Question: Is there any formula to calculate a half vector from a given eye/camera vector and surface normal/position of an object.
This is the best example I can show of what I mean:

My end goal is to calculate the correct light vector from these two values. (Camera vector and surface normal).
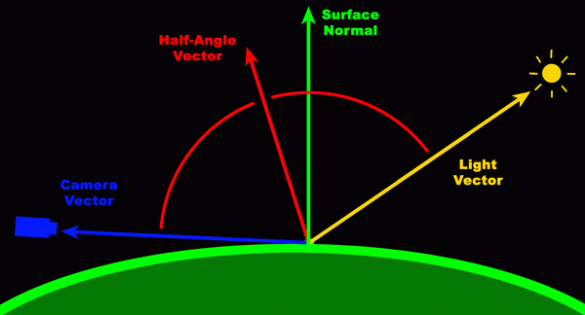
Answer: You can't derive the light vector from the surface normal and the cam vector alone - if you think about it, that would imply every unique normal and camera combination would result in a different light position. However you can derive it easily as
'''
light_vect = light_position - face_center_position
cam_vect = cam_position - face_center_position
halfangle_vect = (light_vect.normal() + cam_vect.normal()).normal()
'''
where light_position, face_center_position and cam_position are all OpenMaya.MVectors